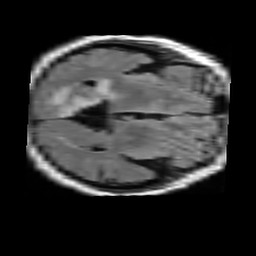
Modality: FLAIR
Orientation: axial
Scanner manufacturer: philips
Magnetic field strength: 1.5 T
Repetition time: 11 s
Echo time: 0.14 s